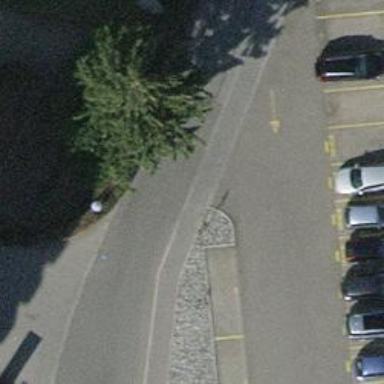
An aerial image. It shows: Residential road with asphalt surface. There are sidewalks on both sides of the road.